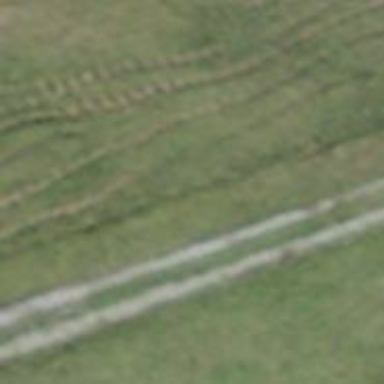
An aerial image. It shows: Track with grade3 tracktype.